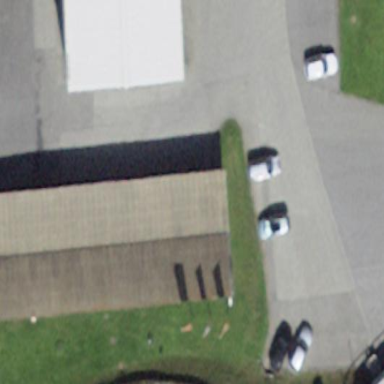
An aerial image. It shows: View of roof of building.